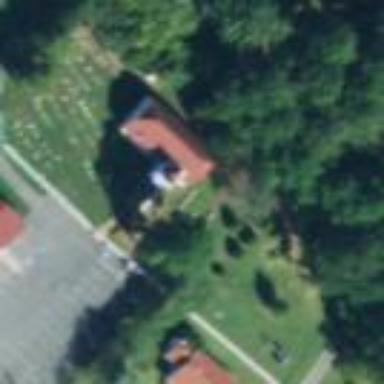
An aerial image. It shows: Graveyard.